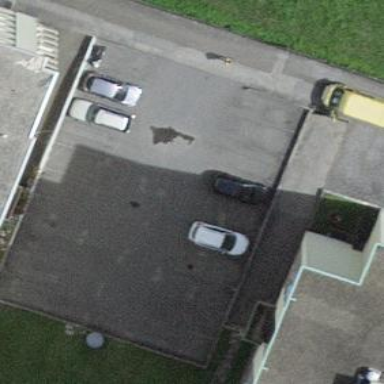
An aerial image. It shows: Parking area with surface.